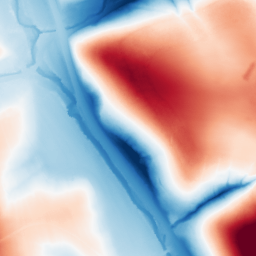
Category: classical
Decomposition family: gaussian
Decomposition parameters: sigma: 50
Upsampling method: quintic
Upsampling parameters: scale: 4
Upsampling scale: 4